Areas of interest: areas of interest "Saige Communications Market"
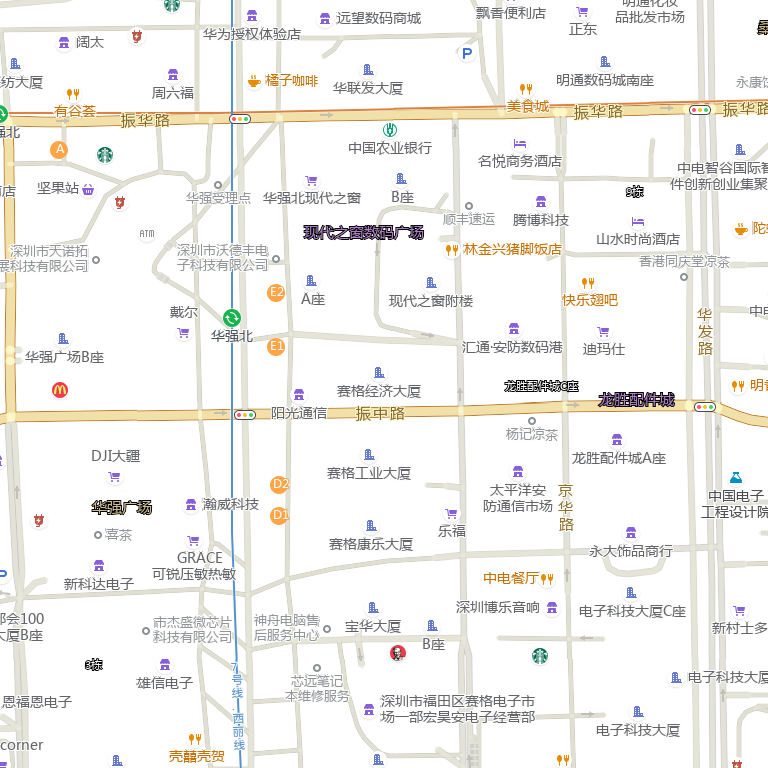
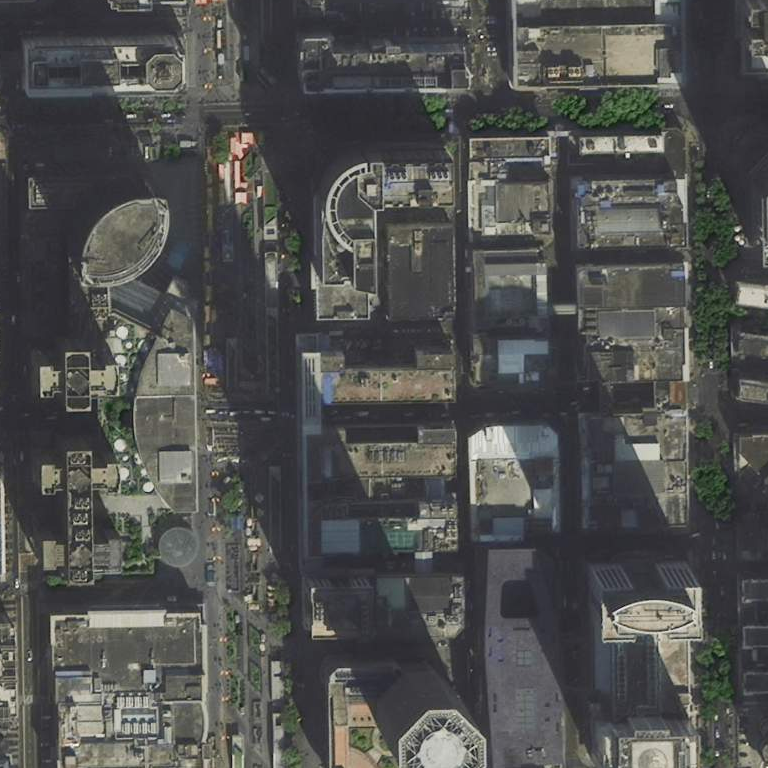